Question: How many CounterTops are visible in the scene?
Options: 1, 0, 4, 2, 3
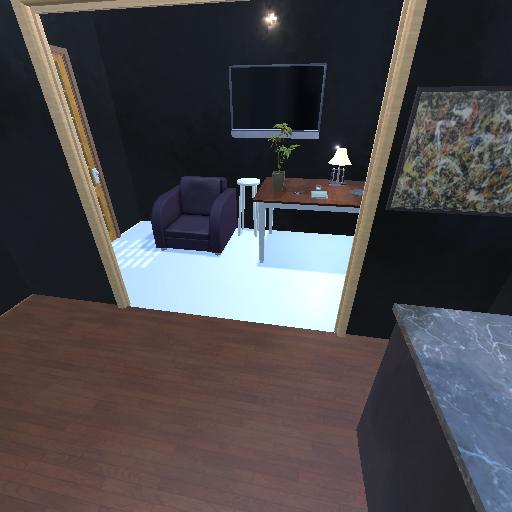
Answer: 1